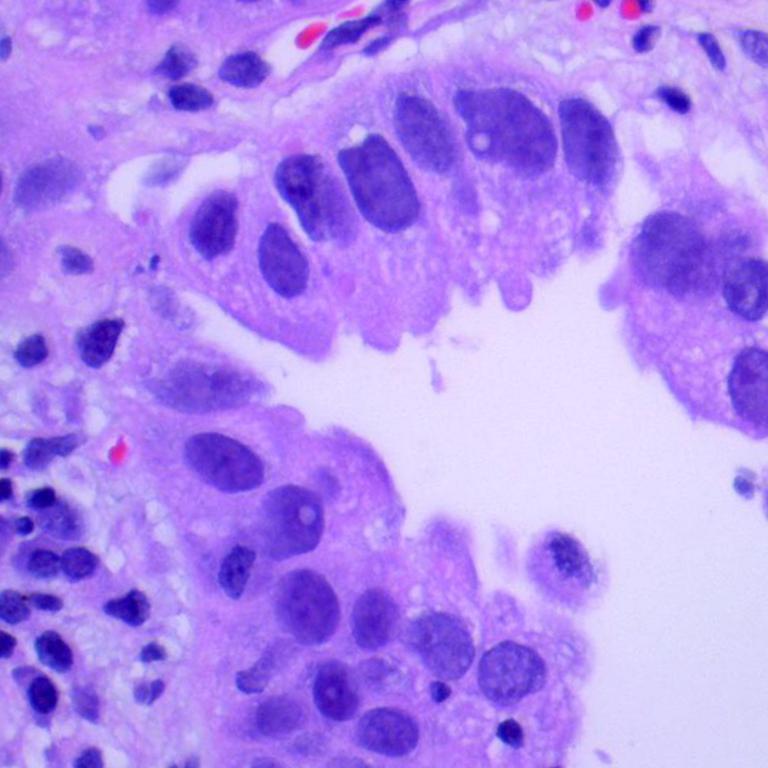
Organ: lung
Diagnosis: adenocarcinomas